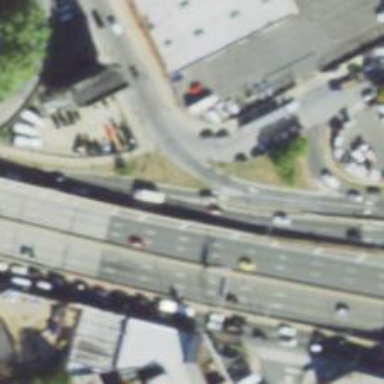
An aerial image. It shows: Secondary link road with asphalt surface.